Brain MRI, t1w sequence, axial 2D slice.
Patient: age 34, sex M, weight 95 kg, height 1.95 m
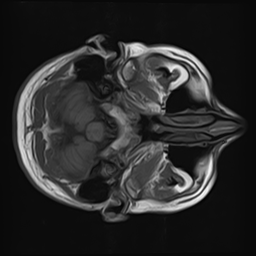